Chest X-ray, PA view. Patient: 33 years old, sex F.
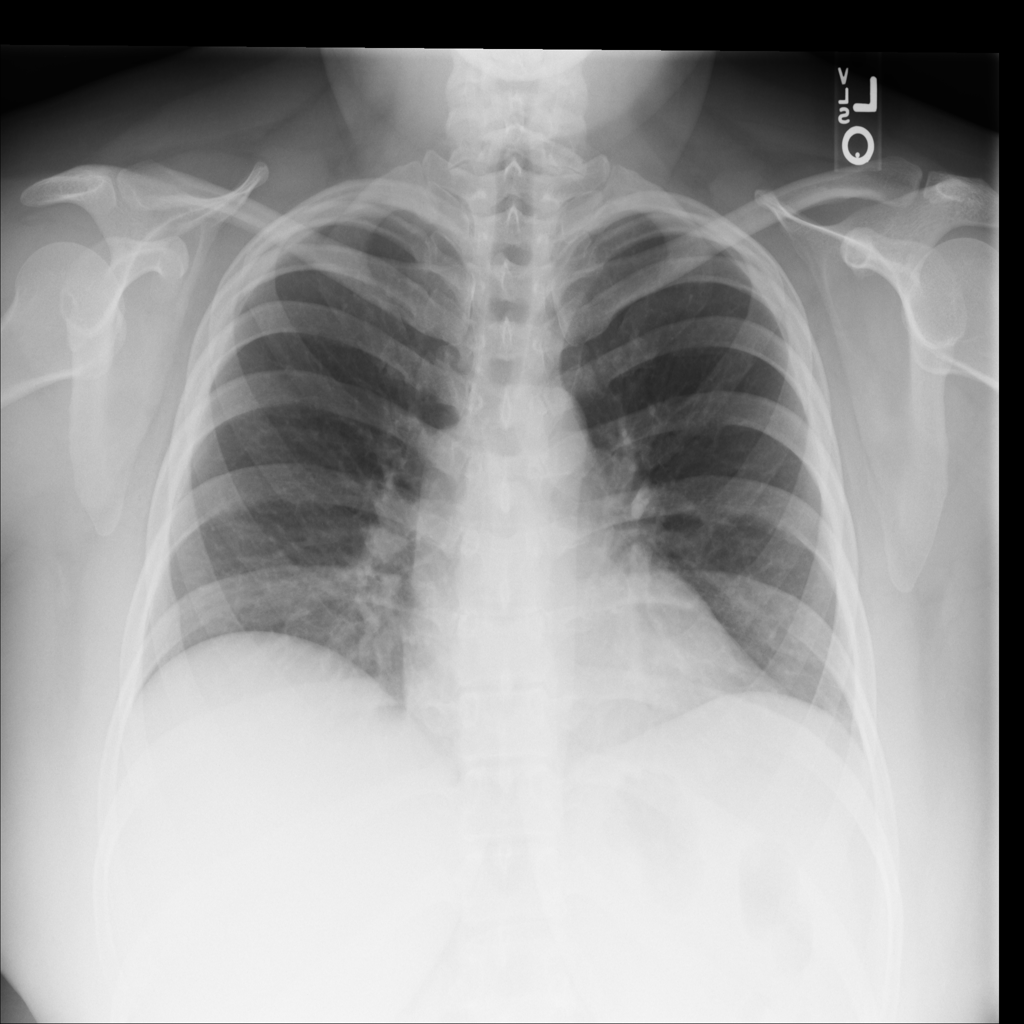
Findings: No Finding